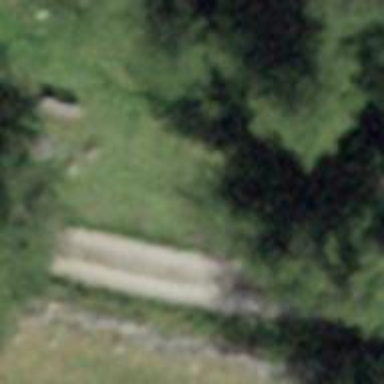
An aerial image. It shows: Bench for seating.